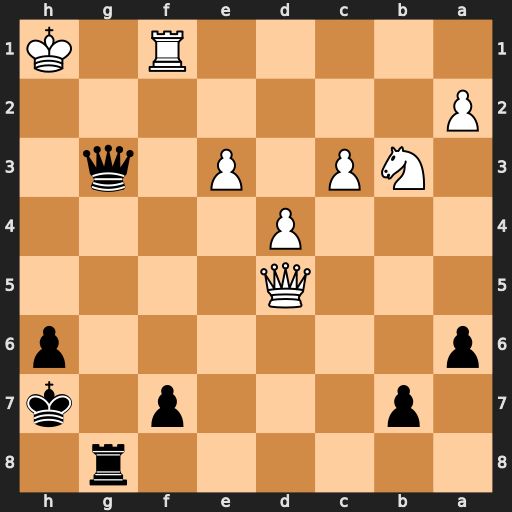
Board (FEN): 6r1/1p3p1k/p6p/3Q4/3P4/1NP1P1q1/P7/5R1K
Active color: b
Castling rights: -
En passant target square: -
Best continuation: Qh3#